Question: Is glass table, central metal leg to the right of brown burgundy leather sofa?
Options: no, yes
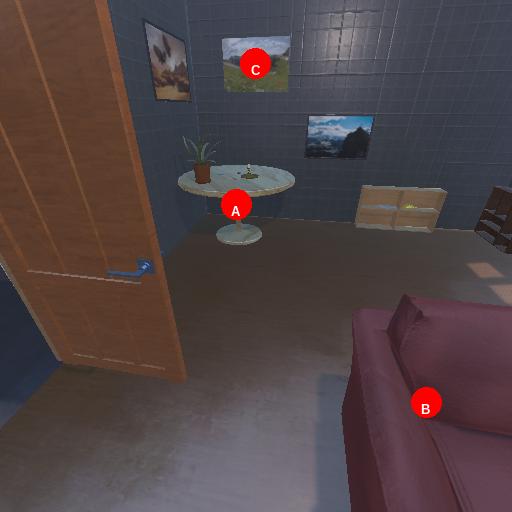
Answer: no